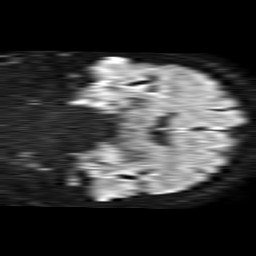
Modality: TRACE
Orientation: coronal
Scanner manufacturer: philips
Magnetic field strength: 1.5 T
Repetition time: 4.6 s
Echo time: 0.09059 s